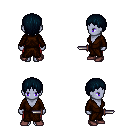
a pixel art fantasy rpg character, female body template, dark elf, purple skin, brown robe, red pants, raven plain hairstyle, maroon shoes, dagger, four views (front, back, left, right), 2x2 character sprite sheet, small pixel art, hard edges, no anti-aliasing